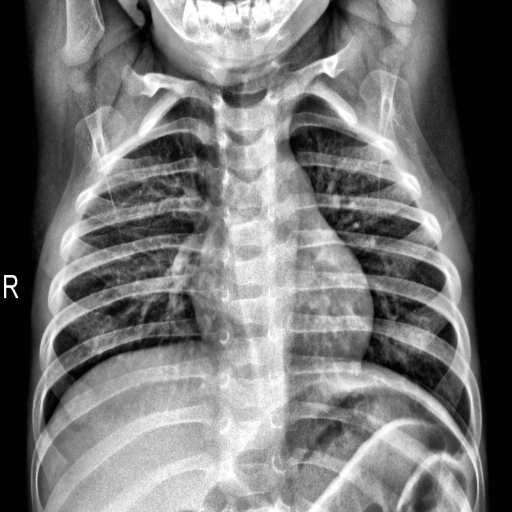
Finding: NORMAL